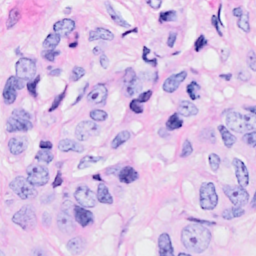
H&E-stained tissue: Breast